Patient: sex M, age 48
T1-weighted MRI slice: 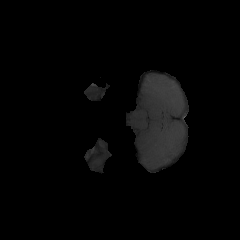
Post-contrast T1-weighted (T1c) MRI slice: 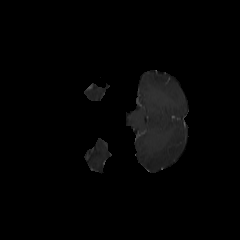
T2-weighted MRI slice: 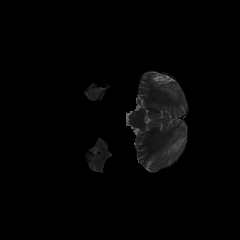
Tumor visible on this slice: no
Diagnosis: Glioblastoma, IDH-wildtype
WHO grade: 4